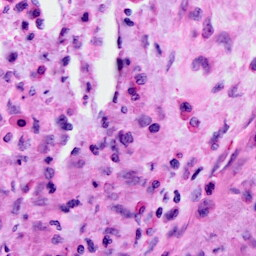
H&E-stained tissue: Cervix